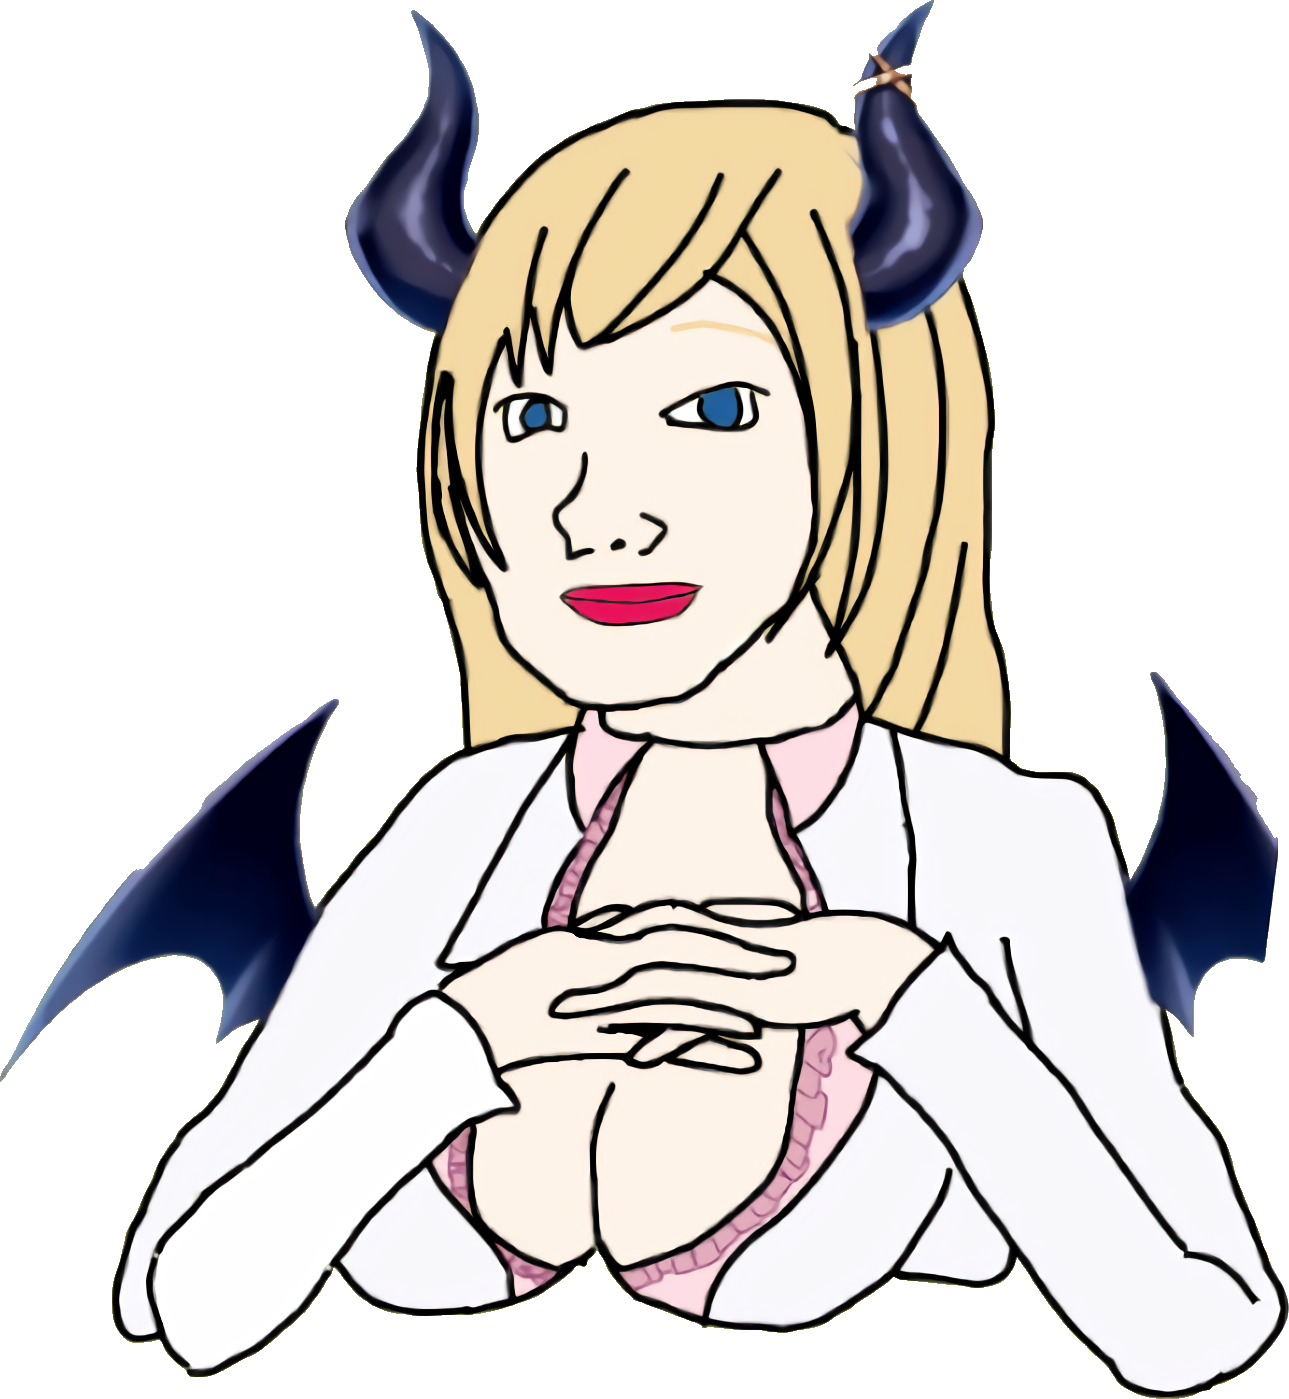
Label: 5_Abusive_Wife